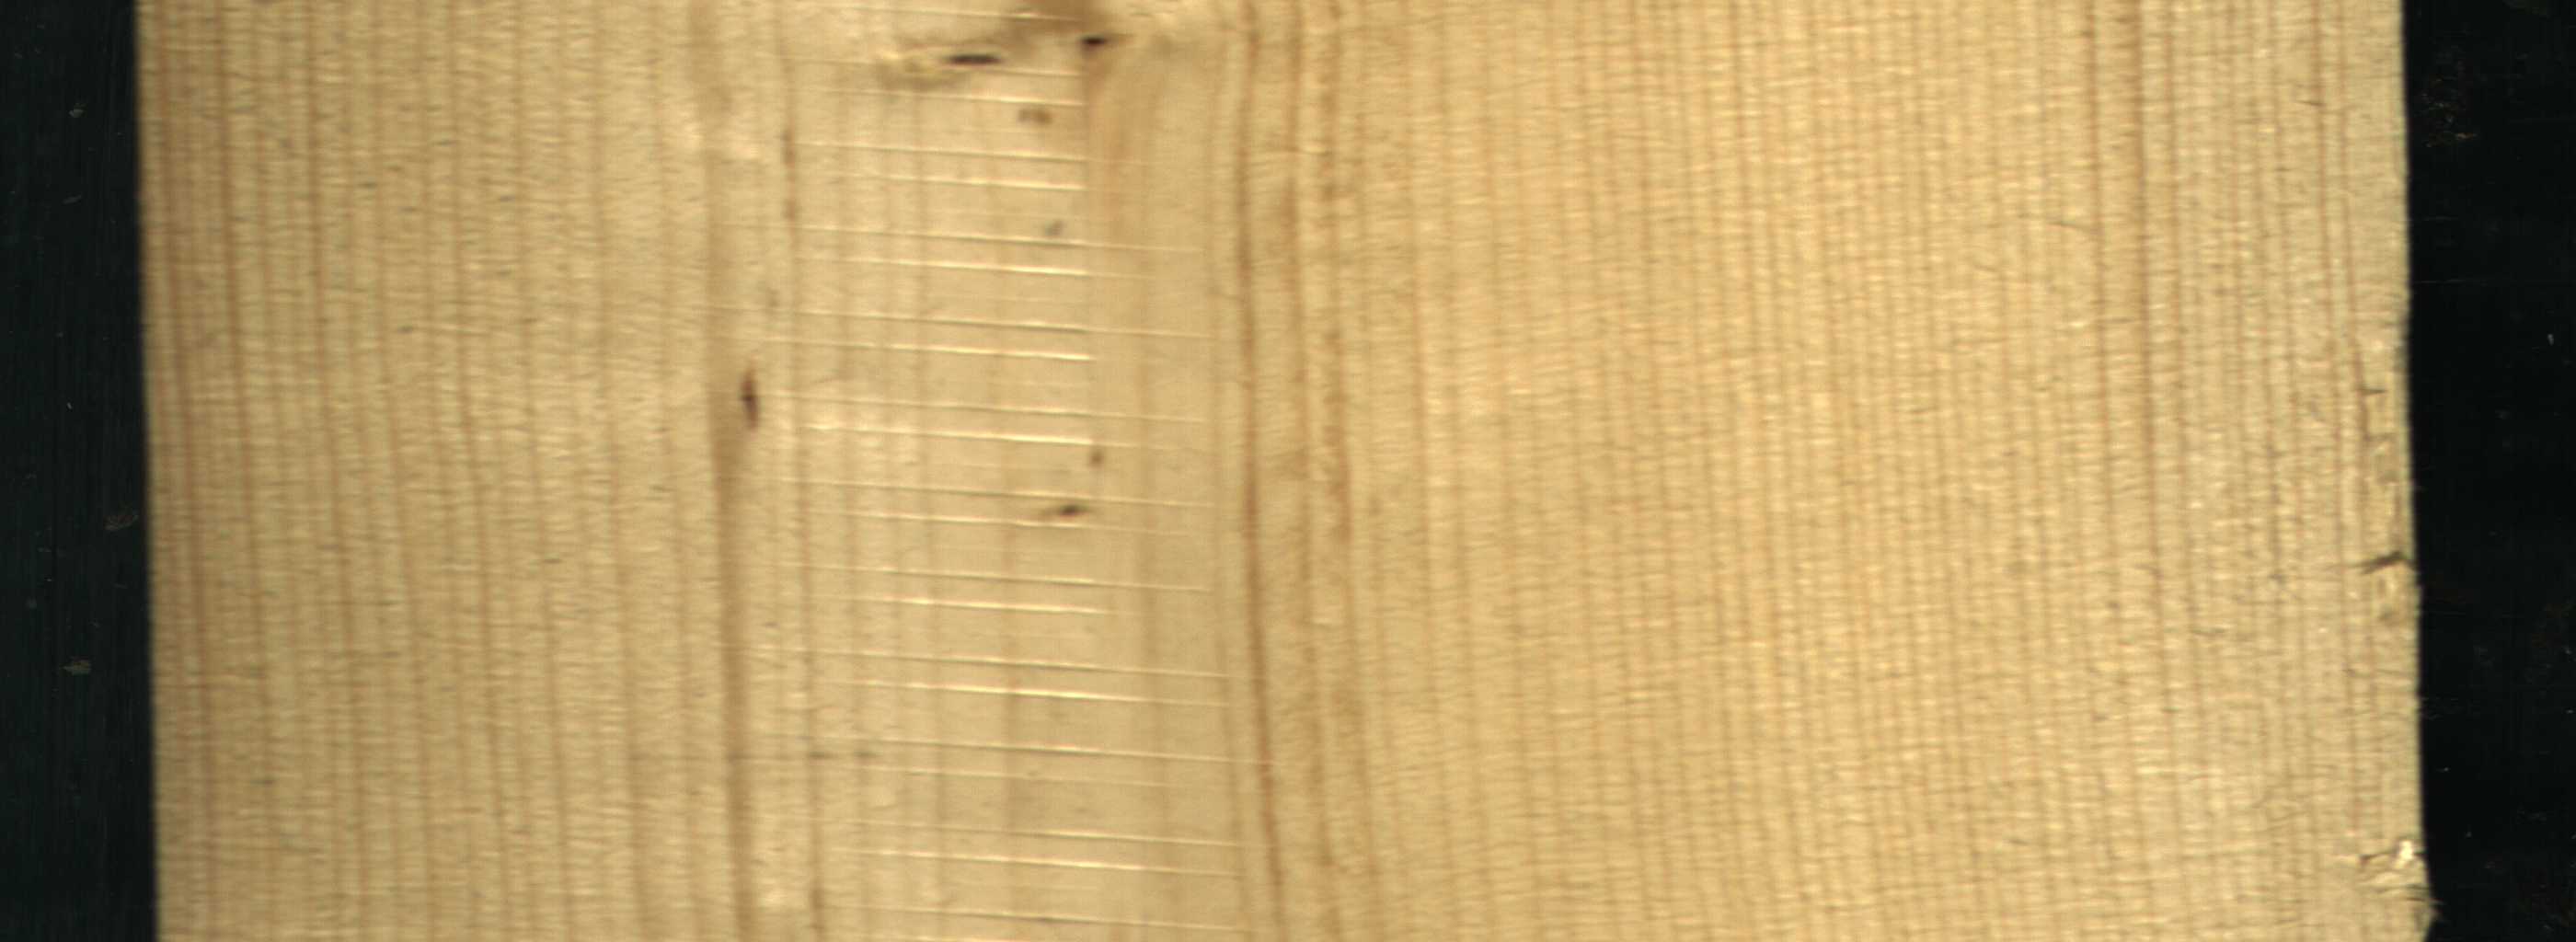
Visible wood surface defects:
resin
Live_Knot
Live_Knot
Live_Knot